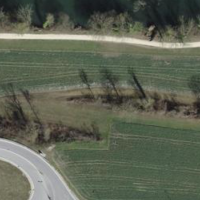
EUNIS habitat code: 52
Species observed at this site:
Pholidoptera griseoaptera
Pseudochorthippus parallelus
Gomphocerippus rufus
Chorthippus brunneus
Chorthippus biguttulus